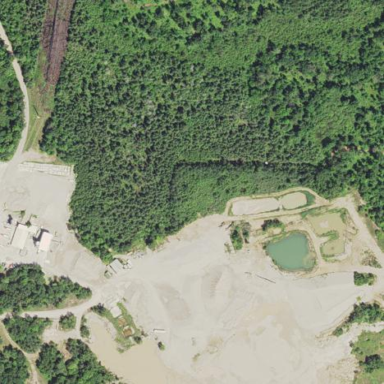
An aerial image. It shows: Quarry area.